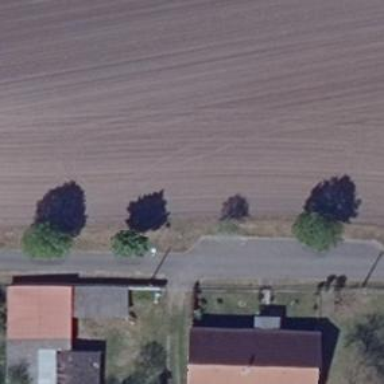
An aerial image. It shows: Row of trees in natural setting.